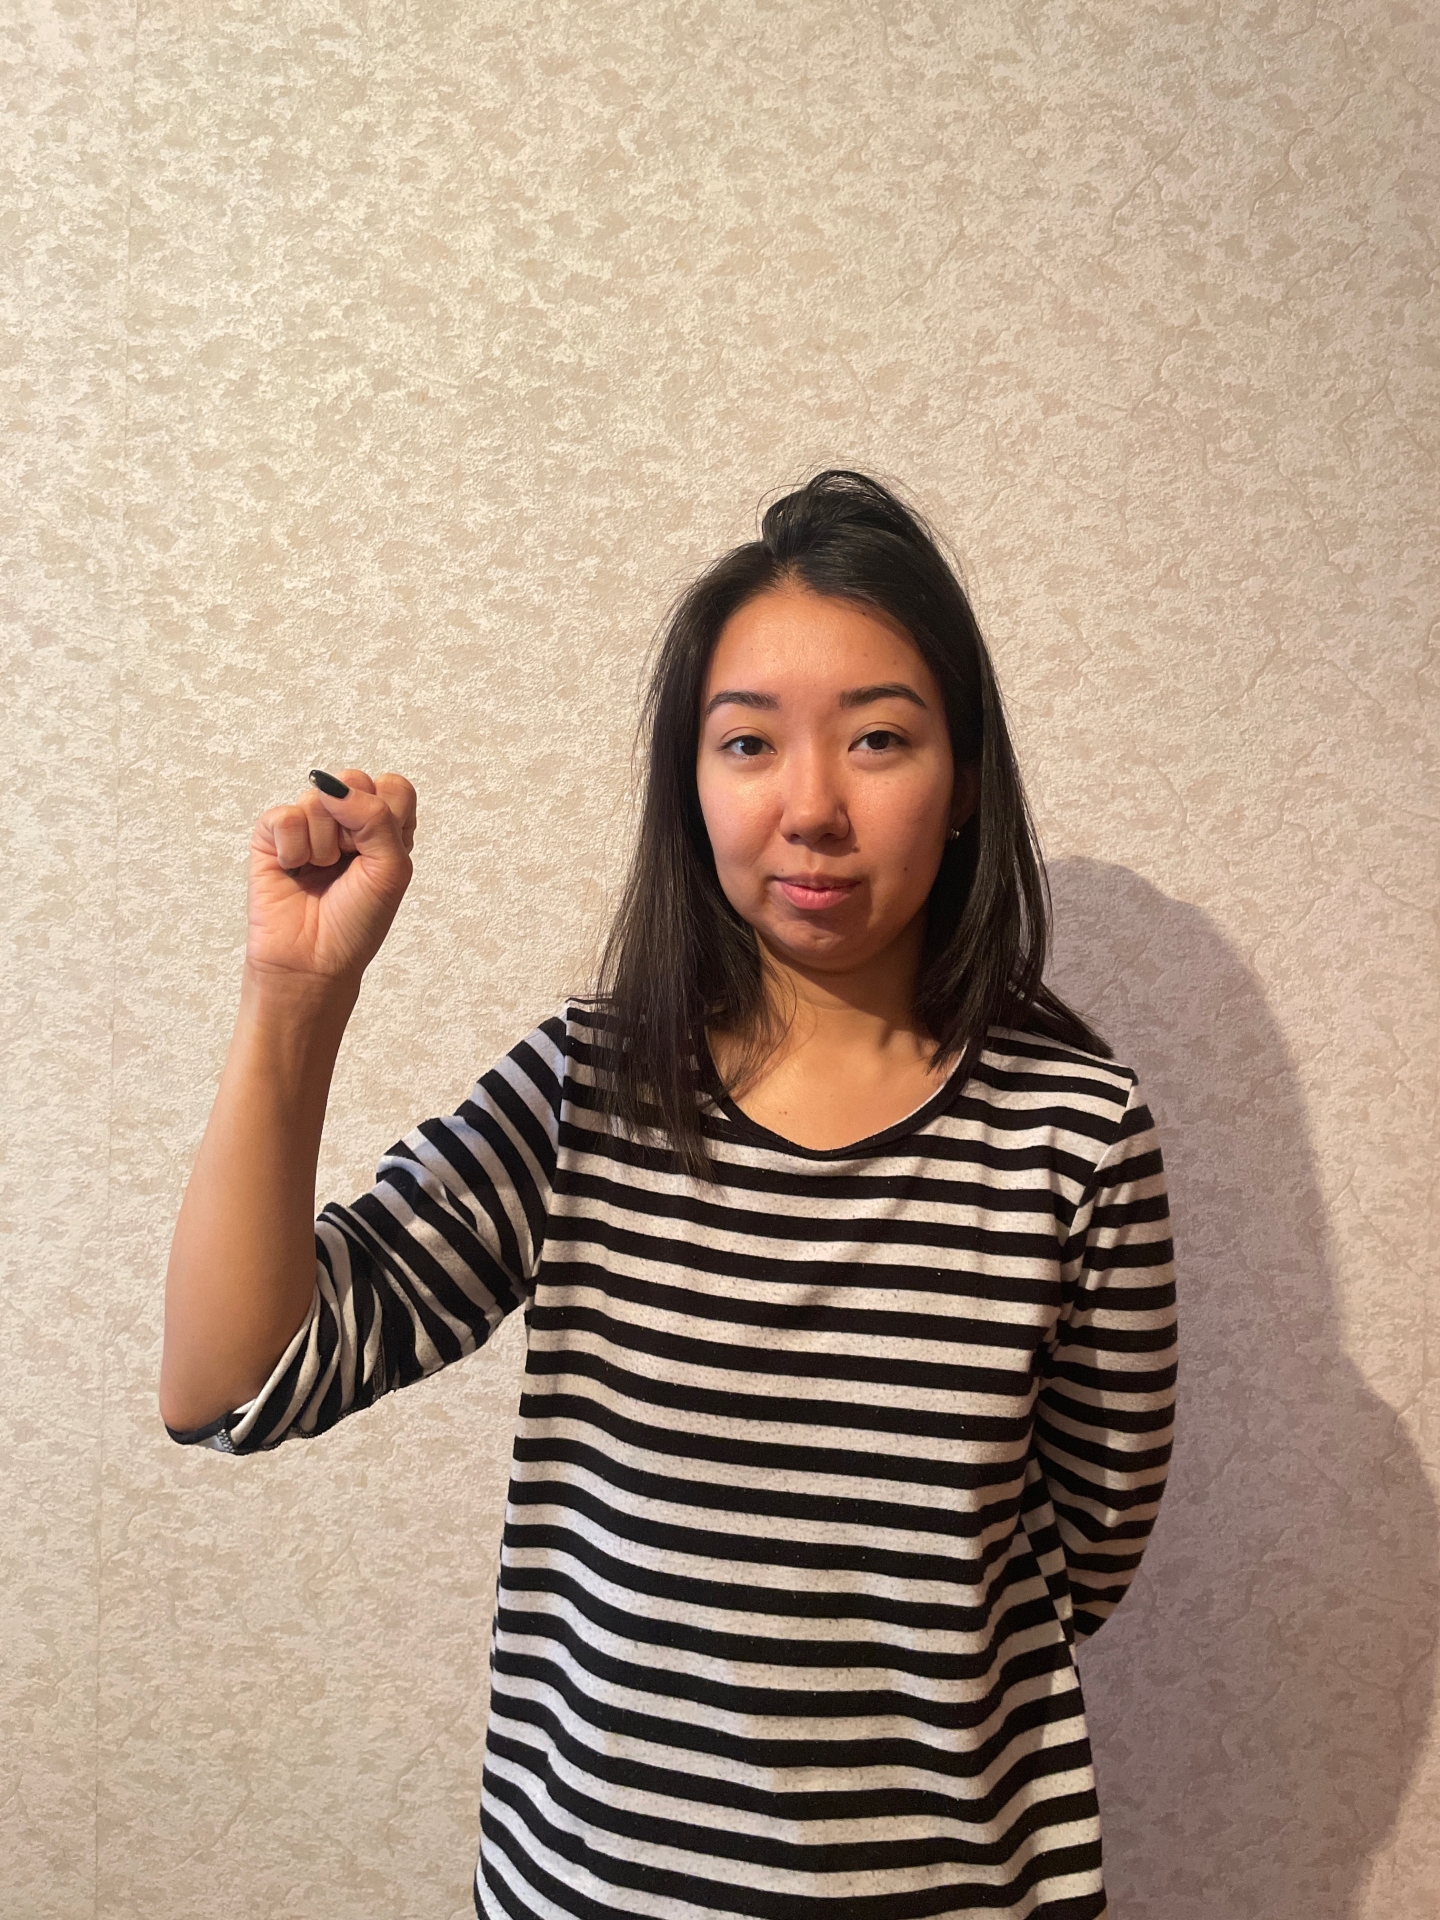
Label: clear